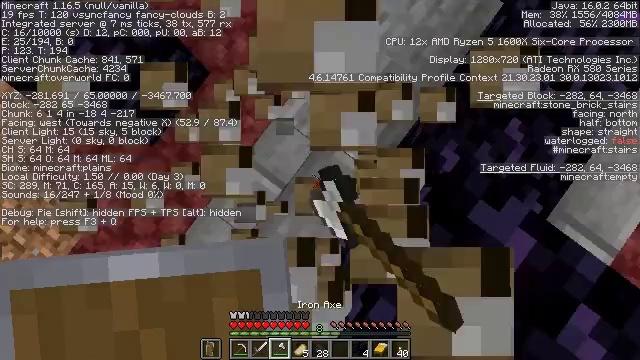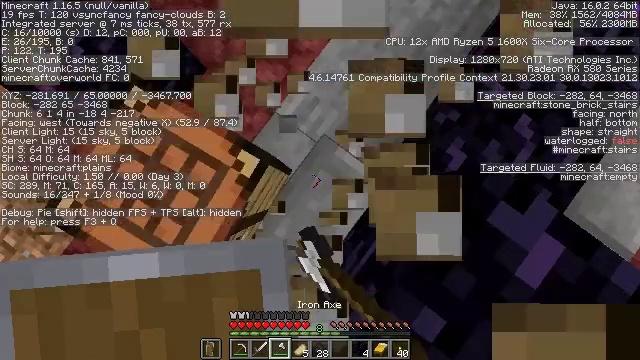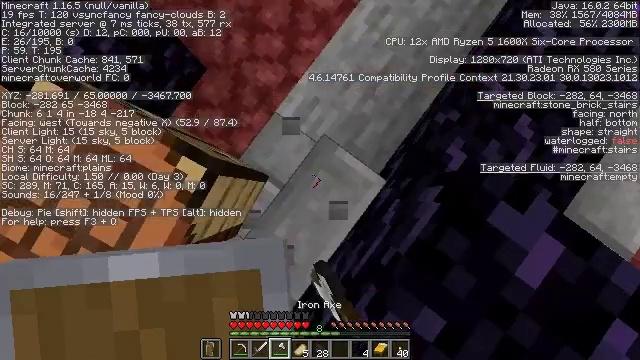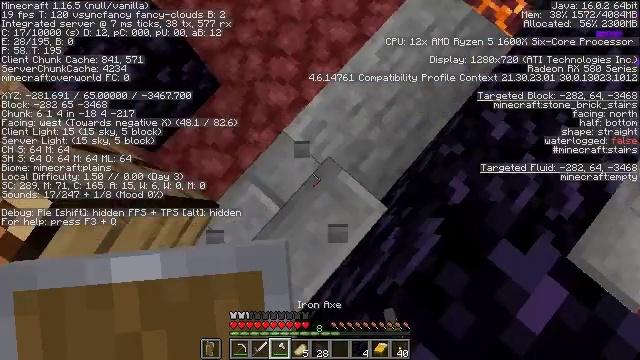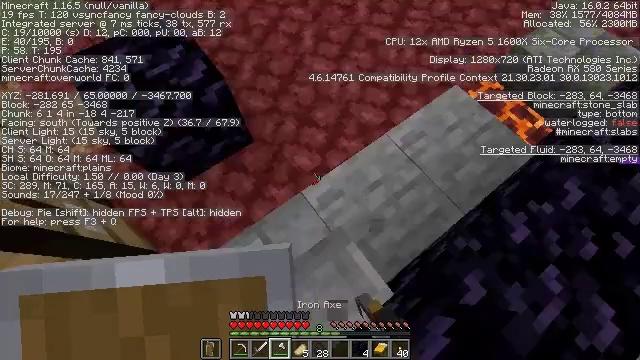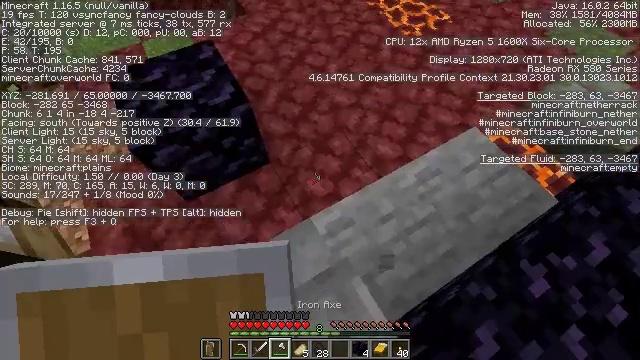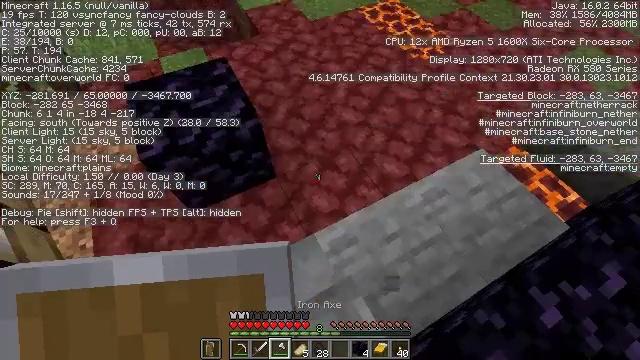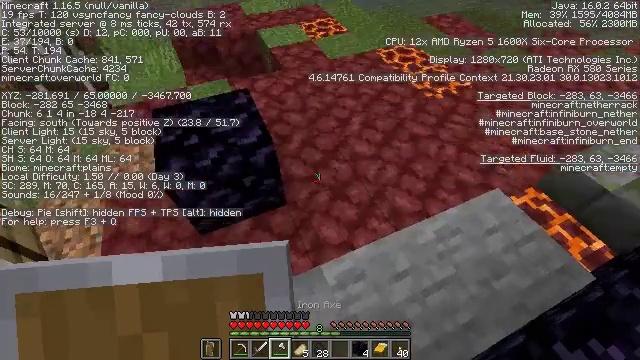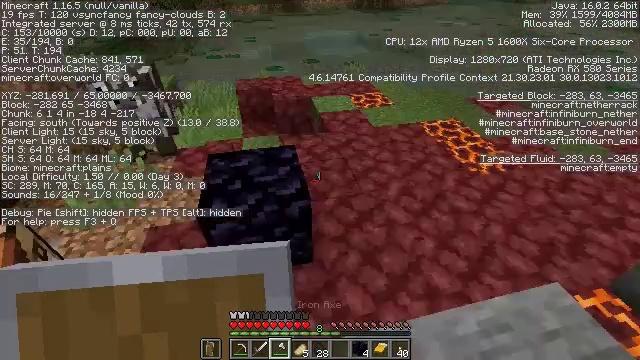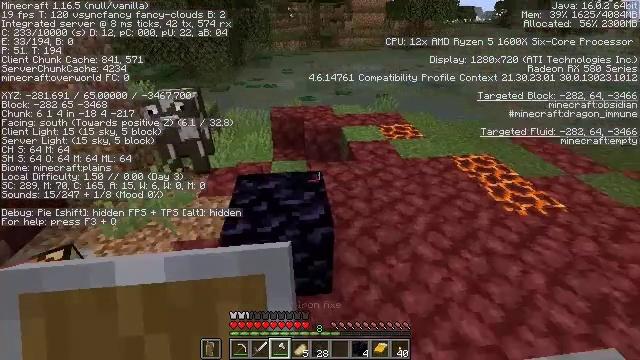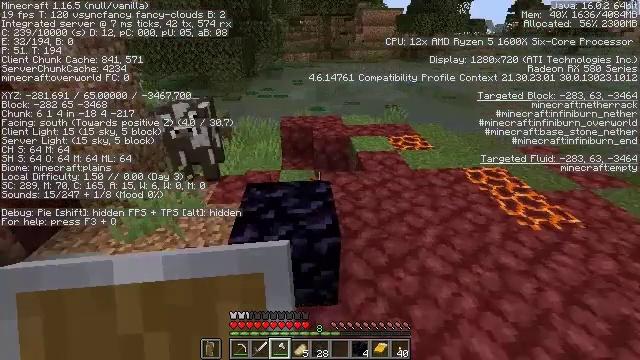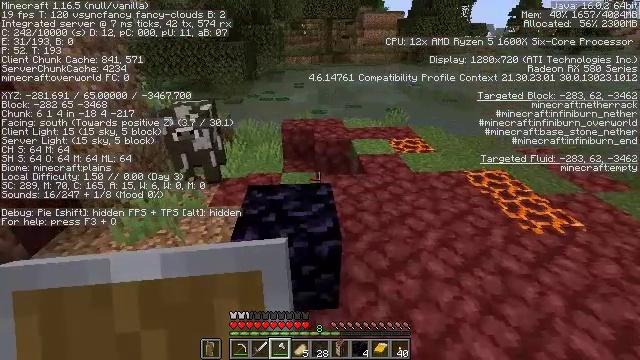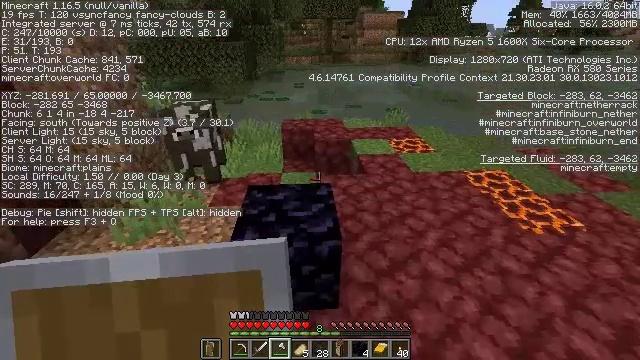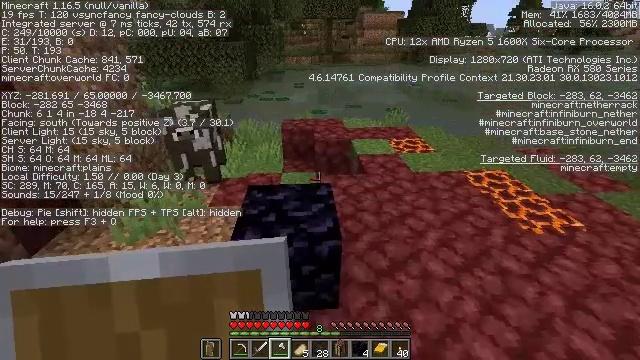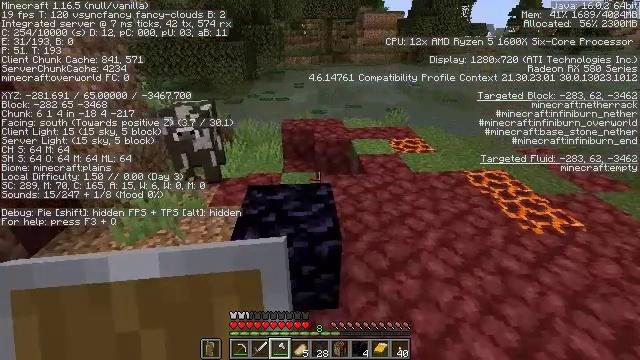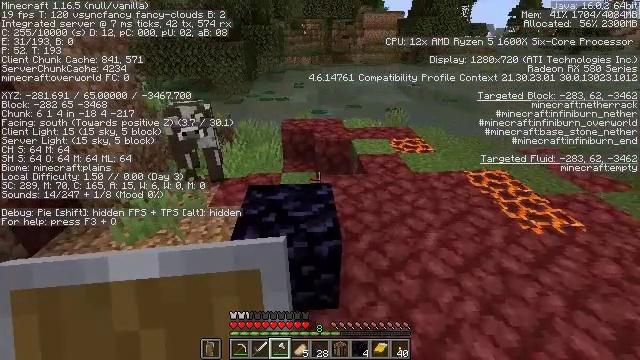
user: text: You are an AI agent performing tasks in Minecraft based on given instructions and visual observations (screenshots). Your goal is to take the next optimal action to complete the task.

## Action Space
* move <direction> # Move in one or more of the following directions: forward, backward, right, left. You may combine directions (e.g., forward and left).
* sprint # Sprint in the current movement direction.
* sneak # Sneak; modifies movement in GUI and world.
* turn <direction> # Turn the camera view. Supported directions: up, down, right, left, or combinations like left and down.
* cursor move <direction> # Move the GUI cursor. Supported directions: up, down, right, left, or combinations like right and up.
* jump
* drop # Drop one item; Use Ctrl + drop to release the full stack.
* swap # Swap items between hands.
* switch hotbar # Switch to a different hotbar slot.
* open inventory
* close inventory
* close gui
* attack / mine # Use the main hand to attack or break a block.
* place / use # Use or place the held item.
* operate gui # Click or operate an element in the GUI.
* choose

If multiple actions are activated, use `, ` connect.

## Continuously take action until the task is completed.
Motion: motion action
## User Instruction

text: Cut down the sugar cane stalks.
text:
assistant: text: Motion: attack / mine
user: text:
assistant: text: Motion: attack / mine
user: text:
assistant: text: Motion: turn left and up, attack / mine
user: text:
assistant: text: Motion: turn left and up, attack / mine
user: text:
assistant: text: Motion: turn left and up
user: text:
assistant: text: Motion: turn left and up
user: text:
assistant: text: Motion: turn left and up
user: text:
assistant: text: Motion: turn left and up
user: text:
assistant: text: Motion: turn left and up
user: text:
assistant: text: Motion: turn left and up
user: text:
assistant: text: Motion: no_op
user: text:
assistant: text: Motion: no_op
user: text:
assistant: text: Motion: no_op
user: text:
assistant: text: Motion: no_op
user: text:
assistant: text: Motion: no_op
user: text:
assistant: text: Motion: turn left and up
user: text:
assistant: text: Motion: turn left and up
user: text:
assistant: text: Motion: turn left
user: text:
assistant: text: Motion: turn left and up
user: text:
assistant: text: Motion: turn left and up
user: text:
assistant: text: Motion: turn right
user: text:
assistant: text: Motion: turn right and up
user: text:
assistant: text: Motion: turn right and up
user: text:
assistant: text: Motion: turn right and up
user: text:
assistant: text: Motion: turn right
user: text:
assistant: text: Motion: no_op
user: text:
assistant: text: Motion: no_op
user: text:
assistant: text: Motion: move forward
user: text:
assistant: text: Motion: move forward
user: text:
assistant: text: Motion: move forward